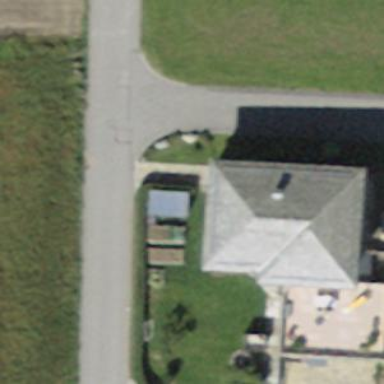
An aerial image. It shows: House with hipped roof.